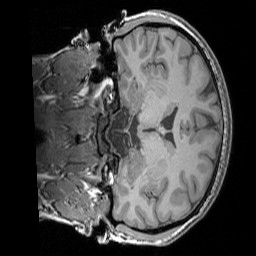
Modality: T1w
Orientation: coronal
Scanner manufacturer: siemens
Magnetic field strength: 3 T
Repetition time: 1.83 s
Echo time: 0.00303 s